Brain MRI, t1w sequence, axial 2D slice.
Patient: age 3, sex F, weight 95 kg, height 1.95 m
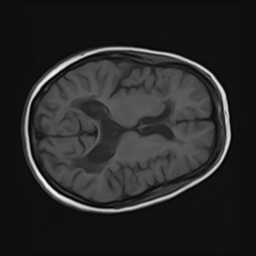